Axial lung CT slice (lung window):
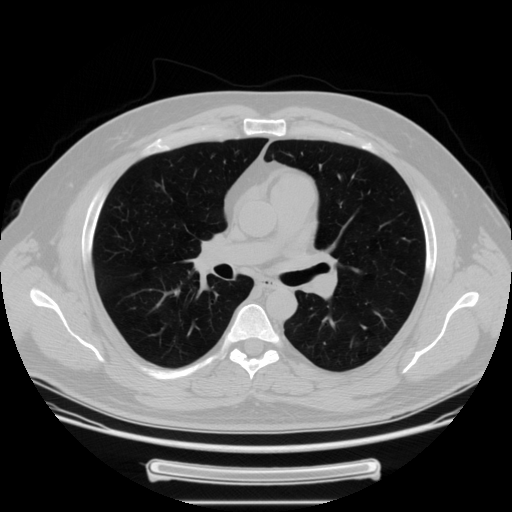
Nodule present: no